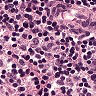
Metastatic tissue present: no